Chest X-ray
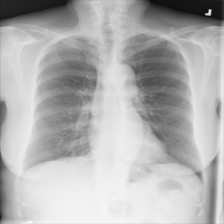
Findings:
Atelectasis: negative
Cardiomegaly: negative
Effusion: negative
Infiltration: negative
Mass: negative
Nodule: negative
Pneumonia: negative
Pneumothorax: negative
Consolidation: negative
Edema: negative
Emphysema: negative
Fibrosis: negative
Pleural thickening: negative
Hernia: negative